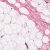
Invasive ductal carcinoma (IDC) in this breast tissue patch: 0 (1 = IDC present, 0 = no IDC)